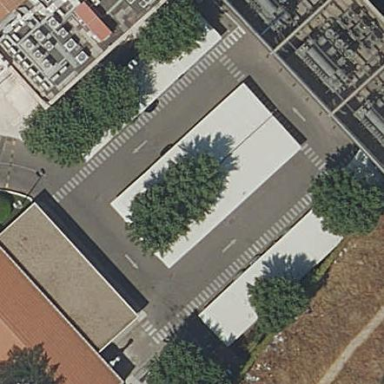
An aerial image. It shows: Street-side parking area.